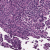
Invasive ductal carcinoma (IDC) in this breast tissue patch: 1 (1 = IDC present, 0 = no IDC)